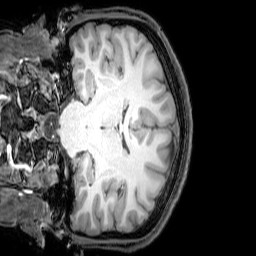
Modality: T1w
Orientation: coronal
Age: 20
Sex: male
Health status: healthy
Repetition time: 0.081 s
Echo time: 0.037 s